Question: How does Linux determine the next PID it will use for a process? The purpose of this question is to better understand the Linux kernel. Don't be afraid to post kernel source code. If PIDs are allocated sequentially how does Linux fill in the gaps? What happens when it hits the end?
For example if I run a PHP script from Apache that does a '<?php print(getmypid());?>' the same PID will be printed out for a few minutes while hit refresh. This period of time is a function of how many requests apache is receiving. Even if there is only one client the PID will eventually change.
When the PID changes, it will be a close number, but how close? The number does not appear to be entirely sequential. If I do a 'ps aux | grep apache' I get a fair number of processes:

How does Linux choose this next number? The previous few PID's are still running, as well as the most recent PID that was printed. How does apache choose to reuse these PIDs?
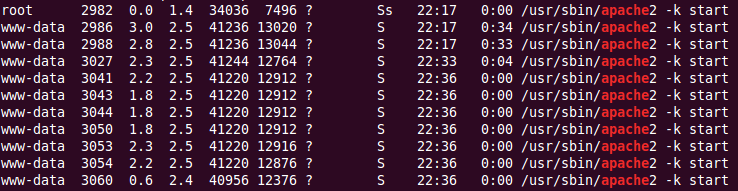
Answer: The kernel allocates PIDs in the range of (RESERVED_PIDS, PID_MAX_DEFAULT). It does so sequentially in each namespace (tasks in different namespaces can have the same IDs). In case the range is exhausted, pid assignment wraps around.
Some relevant code:
# Inside alloc_pid(...)
'''
for (i = ns->level; i >= 0; i--) {
nr = alloc_pidmap(tmp);
if (nr < 0)
goto out_free;
pid->numbers[i].nr = nr;
pid->numbers[i].ns = tmp;
tmp = tmp->parent;
}
'''
# alloc_pidmap()
'''
static int alloc_pidmap(struct pid_namespace *pid_ns)
{
int i, offset, max_scan, pid, last = pid_ns->last_pid;
struct pidmap *map;
pid = last + 1;
if (pid >= pid_max)
pid = RESERVED_PIDS;
/* and later on... */
pid_ns->last_pid = pid;
return pid;
}
'''
Do note that PIDs in the context of the kernel are more than just 'int' identifiers; the relevant structure can be found in '/include/linux/pid.h'. Besides the id, it contains a list of tasks with that id, a reference counter and a hashed list node for fast access.
The reason for PIDs not appearing sequential in user space is because kernel scheduling might fork a process in between your process' 'fork()' calls. It's very common, in fact.